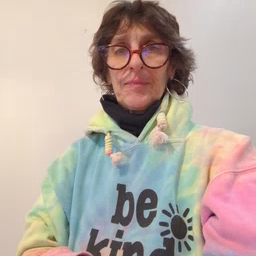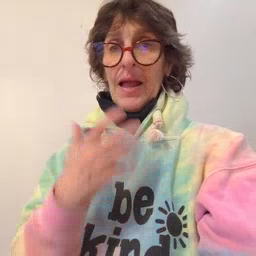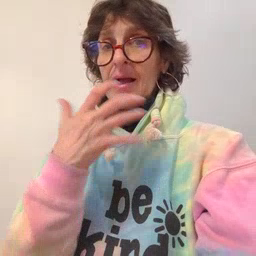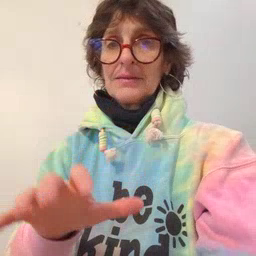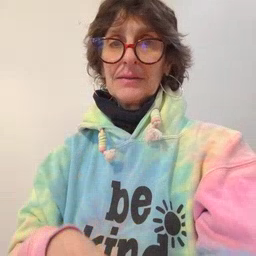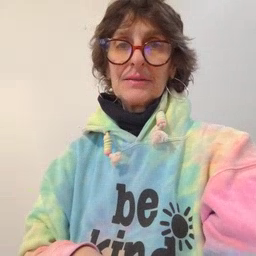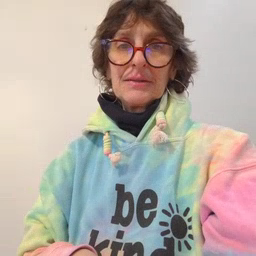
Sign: hot